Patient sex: M
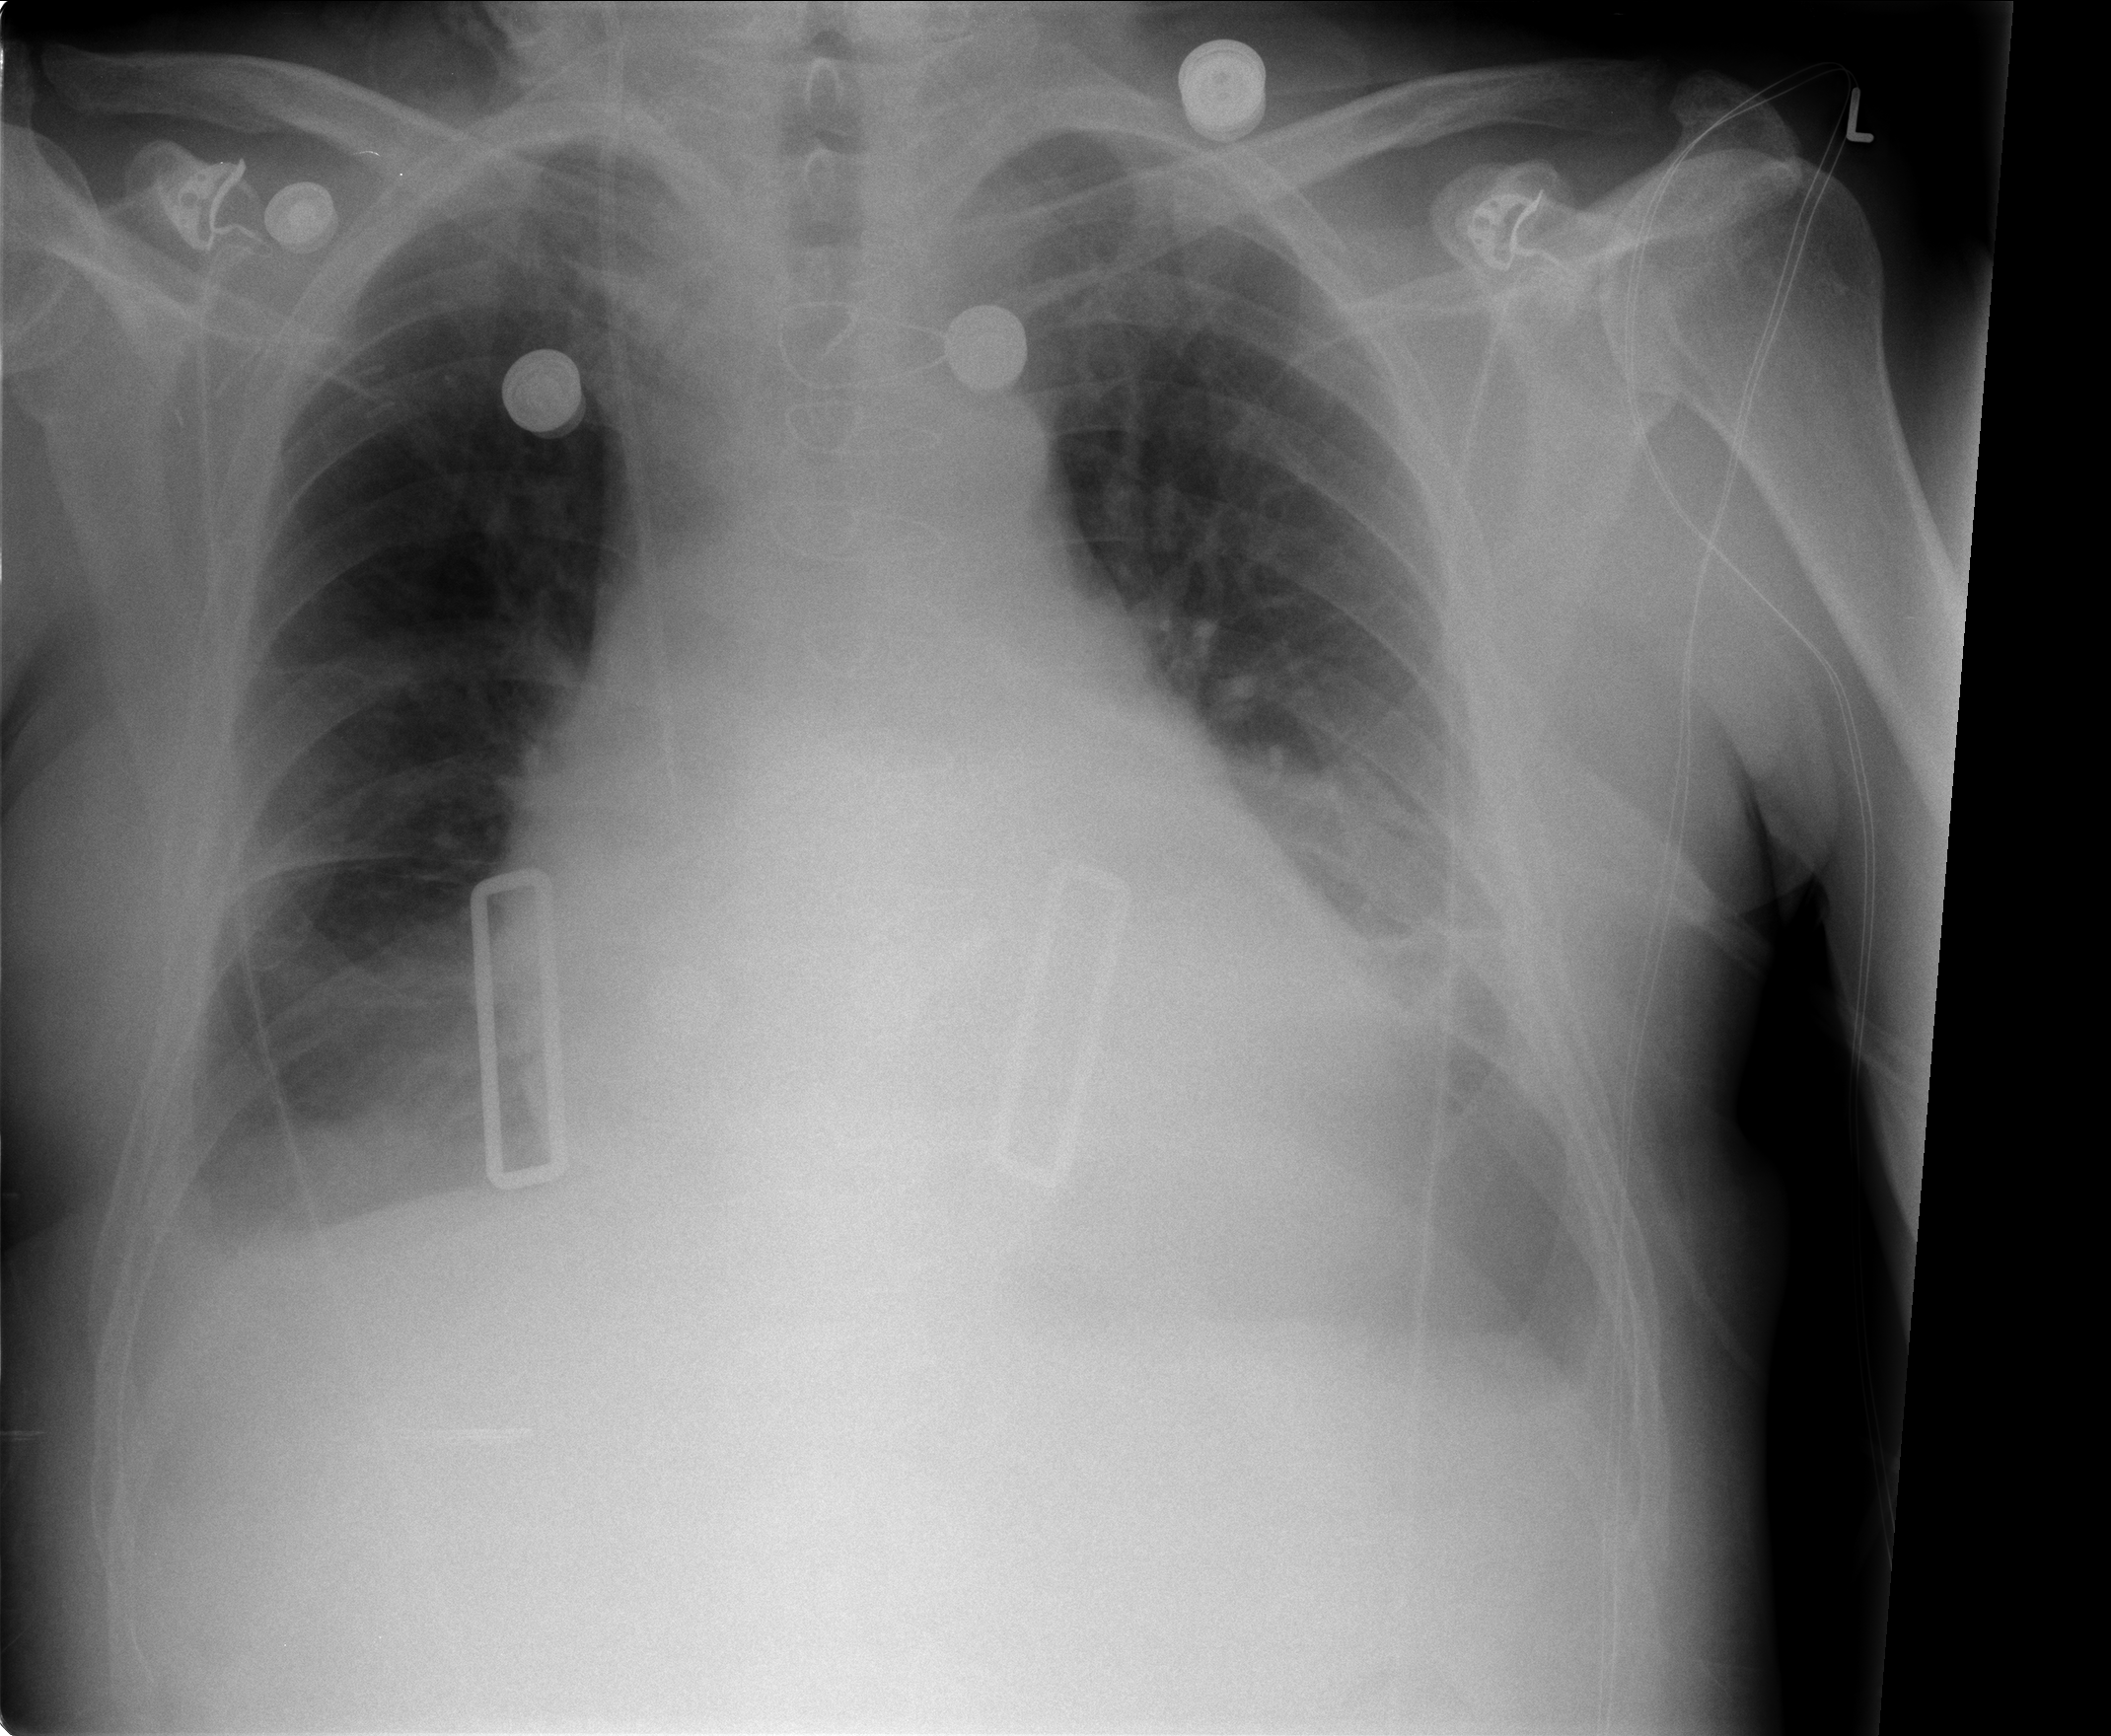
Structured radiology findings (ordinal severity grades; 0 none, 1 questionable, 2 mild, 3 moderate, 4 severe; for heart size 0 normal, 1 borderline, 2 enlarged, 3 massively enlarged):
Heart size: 2
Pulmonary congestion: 1
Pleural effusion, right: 2
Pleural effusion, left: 2
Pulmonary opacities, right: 0
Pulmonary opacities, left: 0
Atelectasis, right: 2
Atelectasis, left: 2